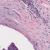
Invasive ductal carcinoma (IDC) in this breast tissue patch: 0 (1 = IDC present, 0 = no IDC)